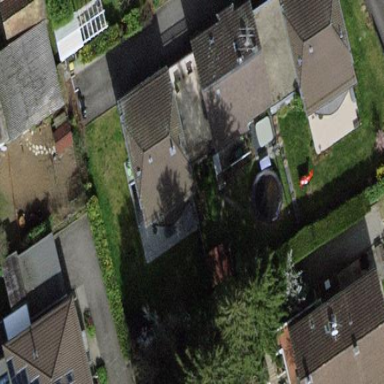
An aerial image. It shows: Garden enclosed by fence.